Question: Following image is the structure of my network

Now Internet is working fine
We want to monitor all the local ips using any tool in the gateway system (windows seven os)
- - -
is there any way to do the above list or any specific tool that can do all this
Suggest me
Thank You
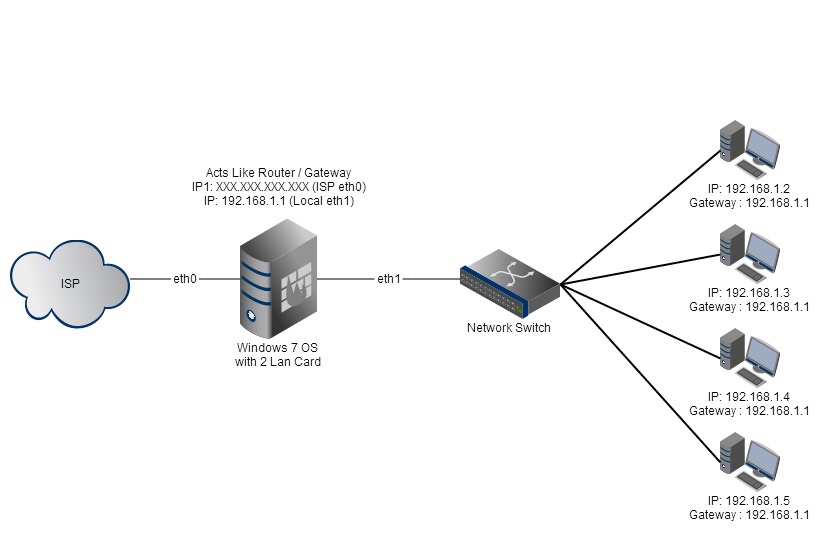
Answer: A pass-by filtering program can do what you want. Pass-by filtering program can be directly installed in the win7 gateway, it analyses network packets for monitoring and filtering.
Programs you can try:
1. WFilter Enterprise
2. Websense Enterprise